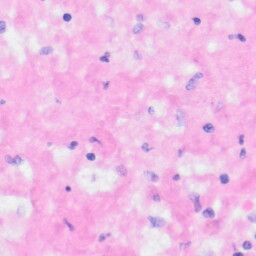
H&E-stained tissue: Kidney